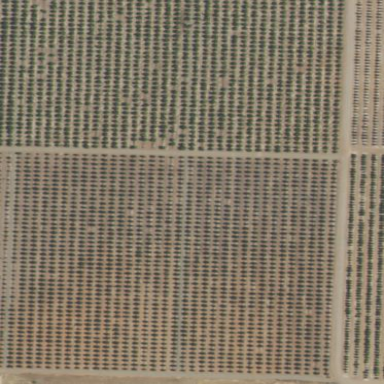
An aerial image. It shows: Orange orchard with rows of orange trees.